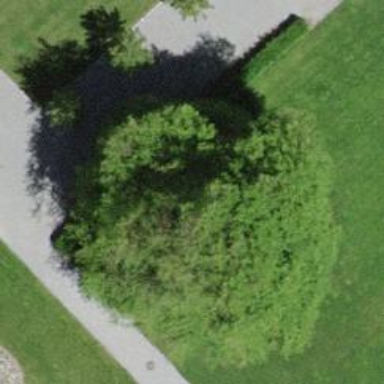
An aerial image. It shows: Bench.